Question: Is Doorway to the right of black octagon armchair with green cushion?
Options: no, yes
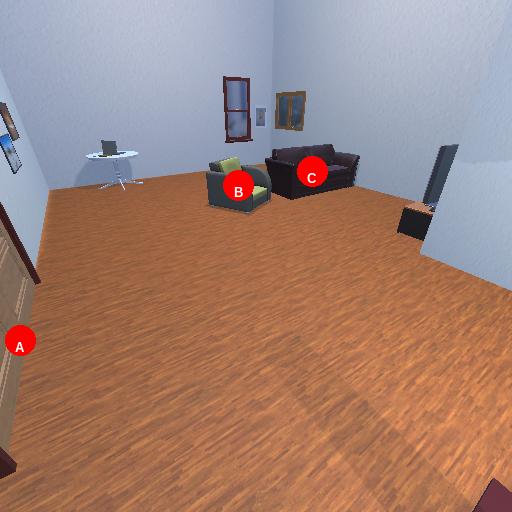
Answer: no